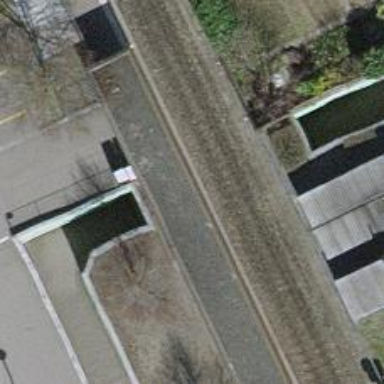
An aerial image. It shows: Footway tunnel.